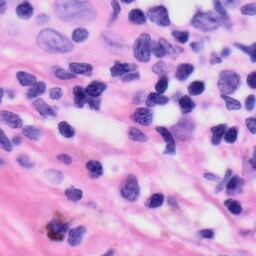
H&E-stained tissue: Skin